The plot shows how the frequency content of a bearing vibration signal evolves over time (STFT spectrogram). Classify the bearing condition as one of: normal, inner_race, outer_race, ball.
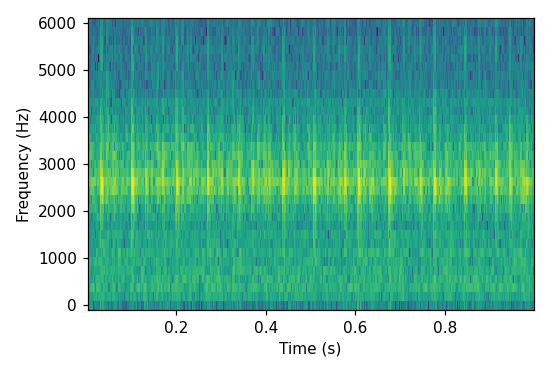
Answer: inner_race